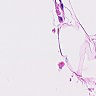
Metastatic tissue present: no